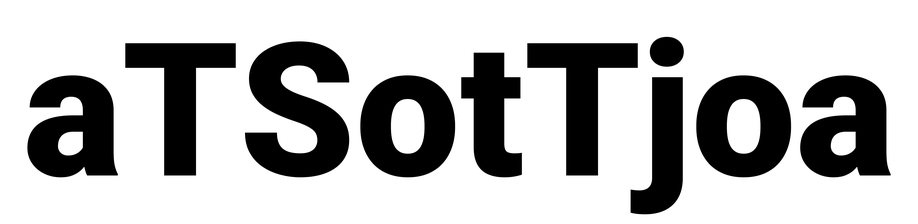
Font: Roboto_Black